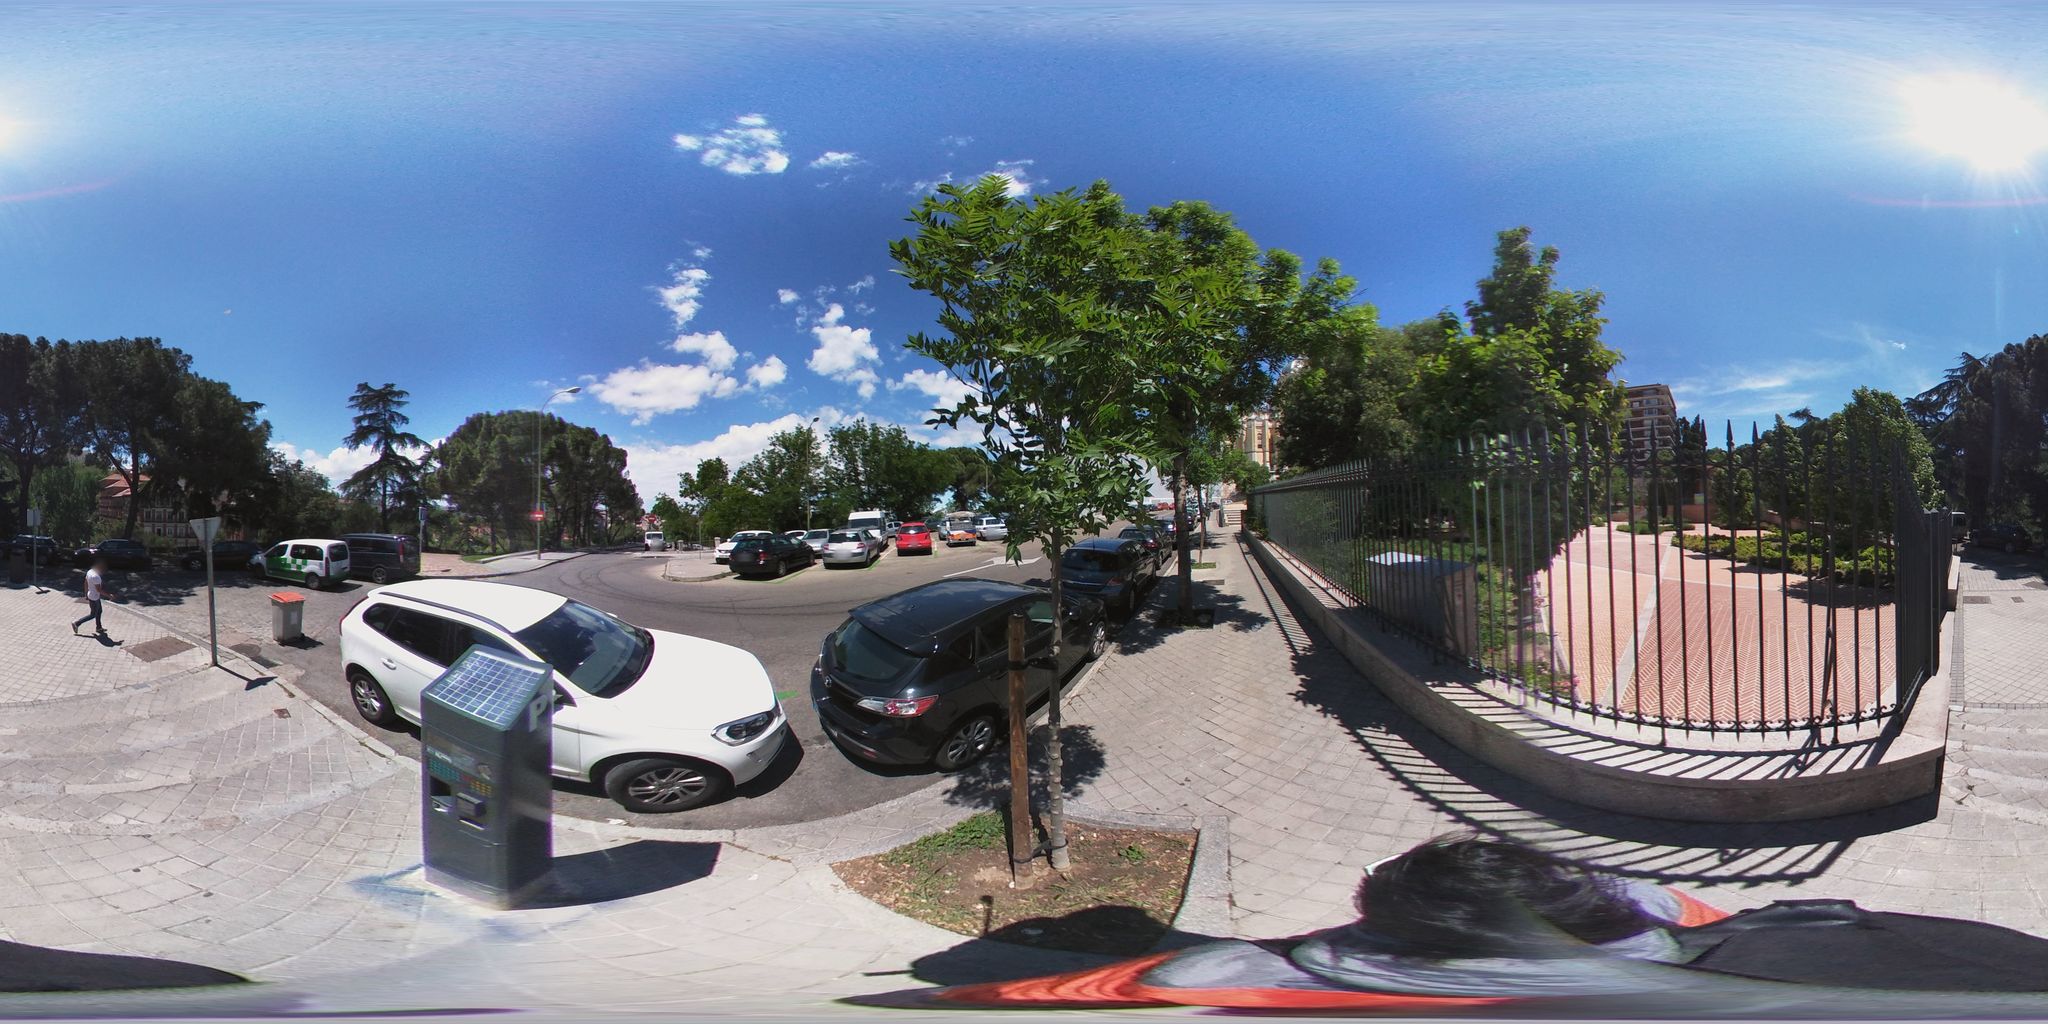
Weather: clear
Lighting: day
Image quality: good
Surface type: walking surface
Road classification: steps, pedestrian, service
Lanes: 1
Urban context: urban centre
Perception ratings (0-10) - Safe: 3.01, Lively: 7.62, Beautiful: 6.43, Boring: 3.05, Depressing: 4.12, Wealthy: 6.72